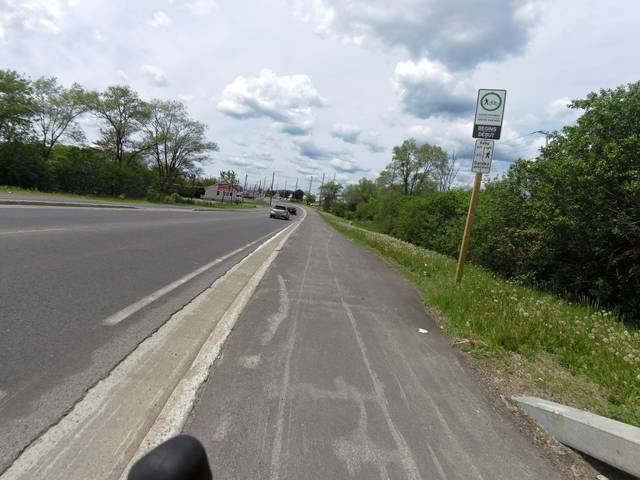
Region: Canada
Coordinates: 45.419, -75.614